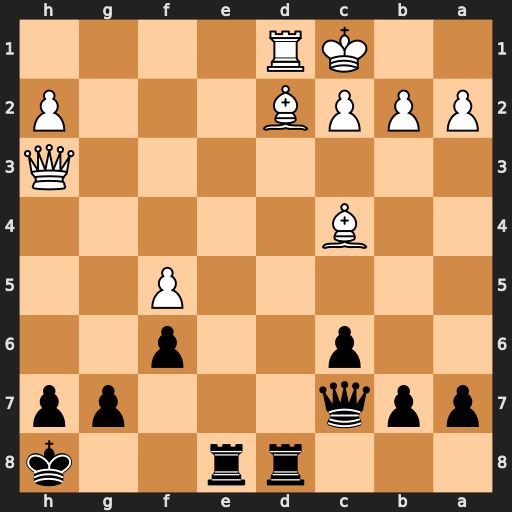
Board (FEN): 3rr2k/ppq3pp/2p2p2/5P2/2B5/7Q/PPPB3P/2KR4
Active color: b
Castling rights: -
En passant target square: -
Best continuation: Rxd2 Kxd2 Qf4+ Kc3 Re3+ Qxe3 Qxe3+